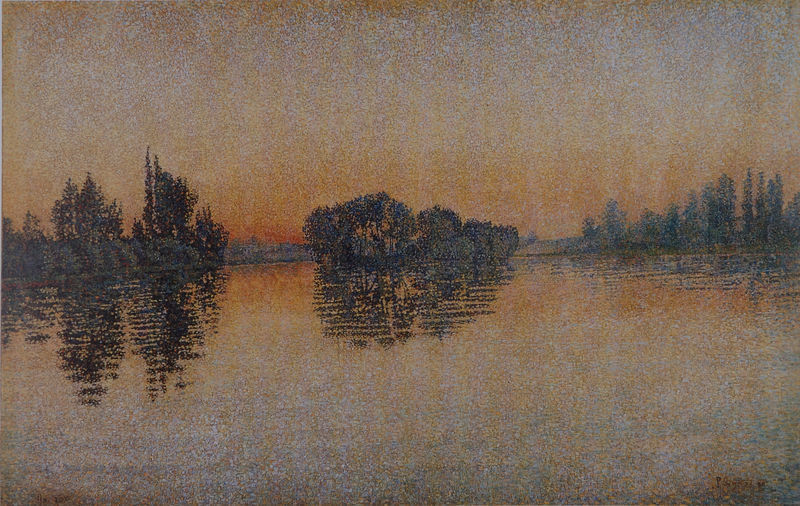
Titel: Herblay. Coucher de soleil. Opus 206, Herblay. Sonnenuntergang. Opus 206
Künstler: Paul Signac
Standort: Glasgow
Institution: Art Gallery and Museum
Schlagwörter: baum, berg, blau, dunkel, gemälde, himmel, meer, schatten, wasser, bäume, fluss, gelb, grün, impressionismus, landschaft, see, teich, ufer, äste, abend, grau, hell, licht, orange, schwarz, weiss, zeichnung, rot, expressionismus, malerei, signatur, spiegel, ast, dämmerung, horizont, hügel, morgen, natur, sonnenaufgang, spiegelung, büsche, gebüsch, gewässer, sonne, insel, wald, ruhig, strand, welle, wellen, ruhe, divisionismus, pointilismus, abstrakt, berge, dunst, farbe, gelände, sonnenuntergang, landschaftsmalerei, rand, stille, böschung, tannen, glatt, abendrot, abendstimmung, unscharf, punkte, diesig, linie, wasseroberfläche, wälder, paul, sterne, tupfen, tanne, trüb, kolorit, blaugrau, malerisch, morgenrot, rötlich, wäldchen, seurat, signac, seeufer, röte, wolkem, morgenröte, seelandschaft, pointillismus, spätimpressionismus, neoimpressionismus, morgengrauen, farbpunkte, abbend, imrpessionismus, pissaro, puntualismus, pissarro, flusss, pointellismus, point, z, finnlna